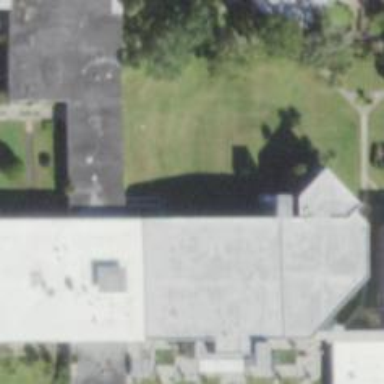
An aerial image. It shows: College building.